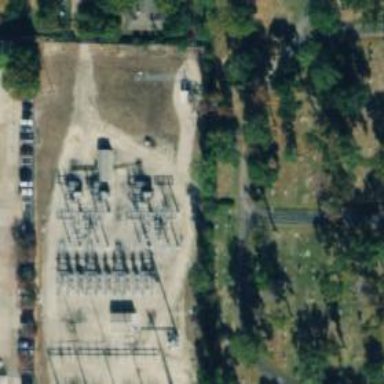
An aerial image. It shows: Switch for power supply.